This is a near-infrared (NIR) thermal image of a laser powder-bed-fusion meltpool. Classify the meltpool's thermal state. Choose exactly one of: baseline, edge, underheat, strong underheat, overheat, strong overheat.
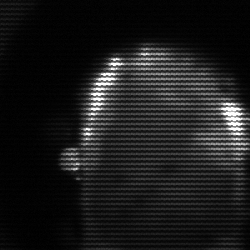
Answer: baseline